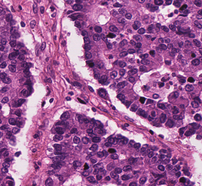
Tumor epithelial tissue: yes
Tumor-associated stroma tissue: yes
Normal tissue: no